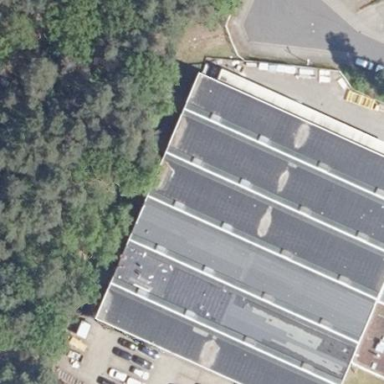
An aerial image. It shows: Commercial building.